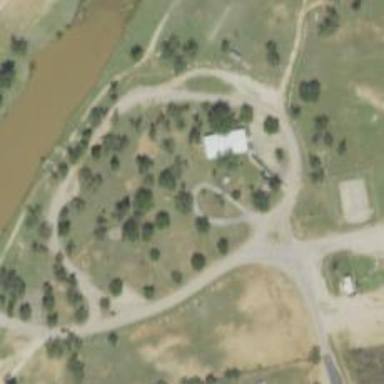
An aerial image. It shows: Driveway leading to service road.